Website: lowes
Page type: account-selection
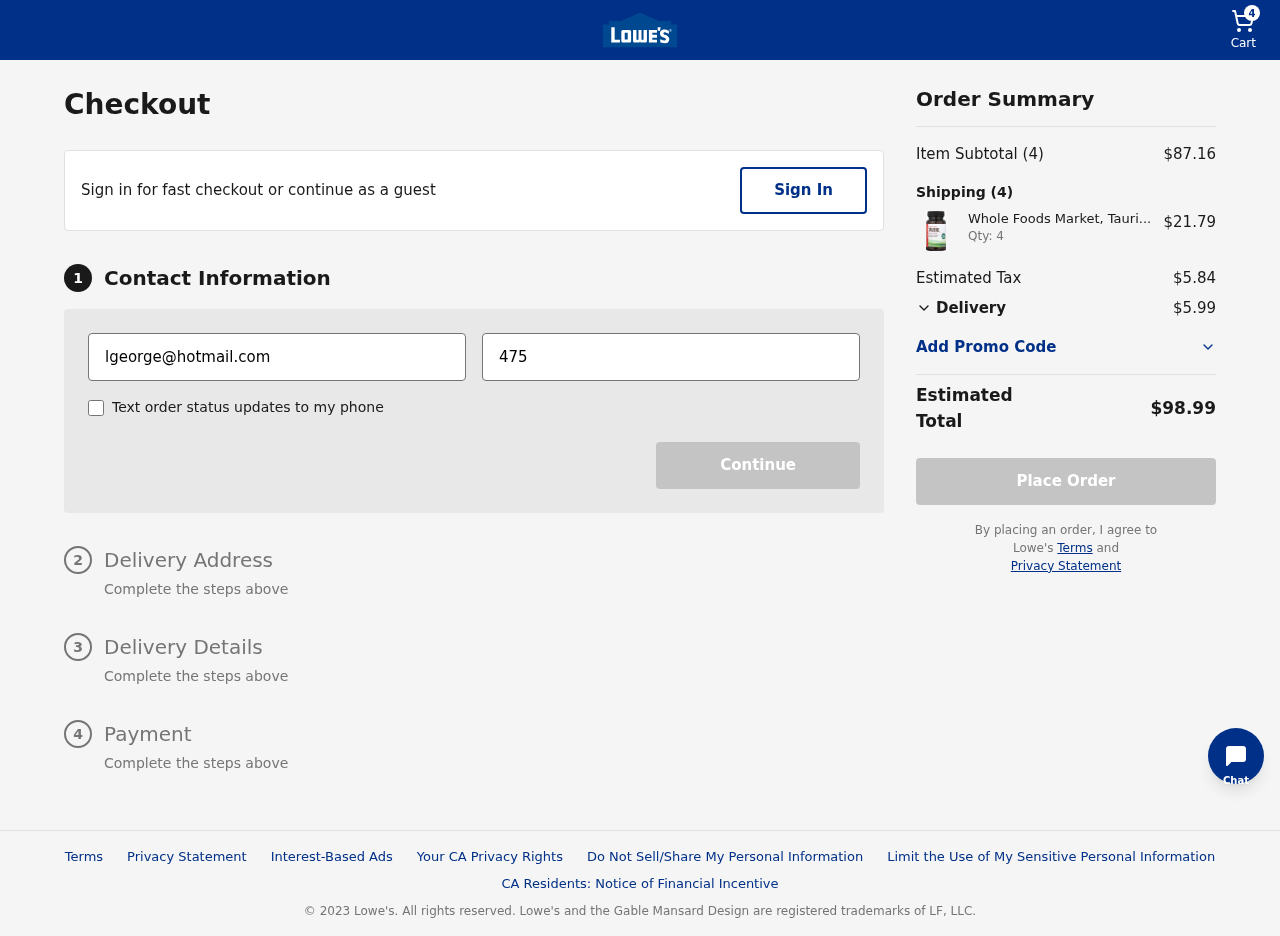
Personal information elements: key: PII_EMAIL
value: lgeorge@hotmail.com
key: PII_PHONE
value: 4758421524
Product elements: key: PRODUCT1_NAME
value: Whole Foods Market, Taurine 500mg, 60 ct
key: PRODUCT1_PRICE
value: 21.79
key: PRODUCT1_QUANTITY
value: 4
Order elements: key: ORDER_NUM_ITEMS
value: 4
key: ORDER_SUBTOTAL
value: $87.16
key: ORDER_TAX
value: $5.84
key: ORDER_SHIPPING_COST
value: $5.99
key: ORDER_TOTAL
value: $98.99